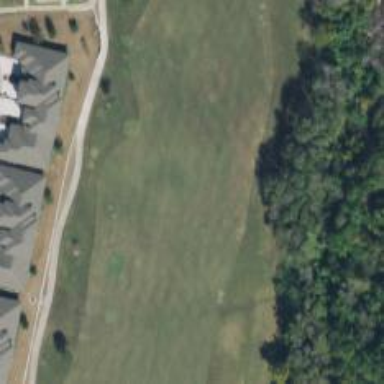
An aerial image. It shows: View of golf hole.